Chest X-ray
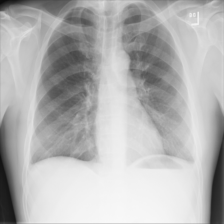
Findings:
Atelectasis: negative
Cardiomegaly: negative
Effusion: positive
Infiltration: negative
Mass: negative
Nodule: negative
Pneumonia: negative
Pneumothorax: negative
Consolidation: negative
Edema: negative
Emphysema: negative
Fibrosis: negative
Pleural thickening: negative
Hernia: negative